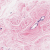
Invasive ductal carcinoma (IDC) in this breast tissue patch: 0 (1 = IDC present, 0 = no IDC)